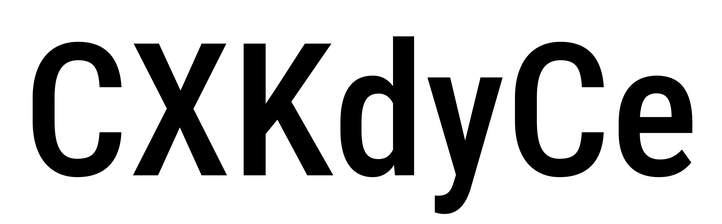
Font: Roboto_Condensed_Medium